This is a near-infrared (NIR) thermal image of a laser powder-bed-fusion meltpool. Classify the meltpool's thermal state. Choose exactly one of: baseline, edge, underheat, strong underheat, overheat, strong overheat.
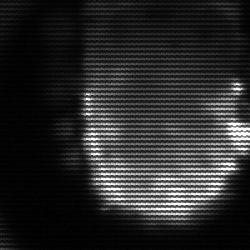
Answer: baseline